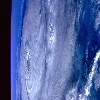
Label: cloud